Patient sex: M
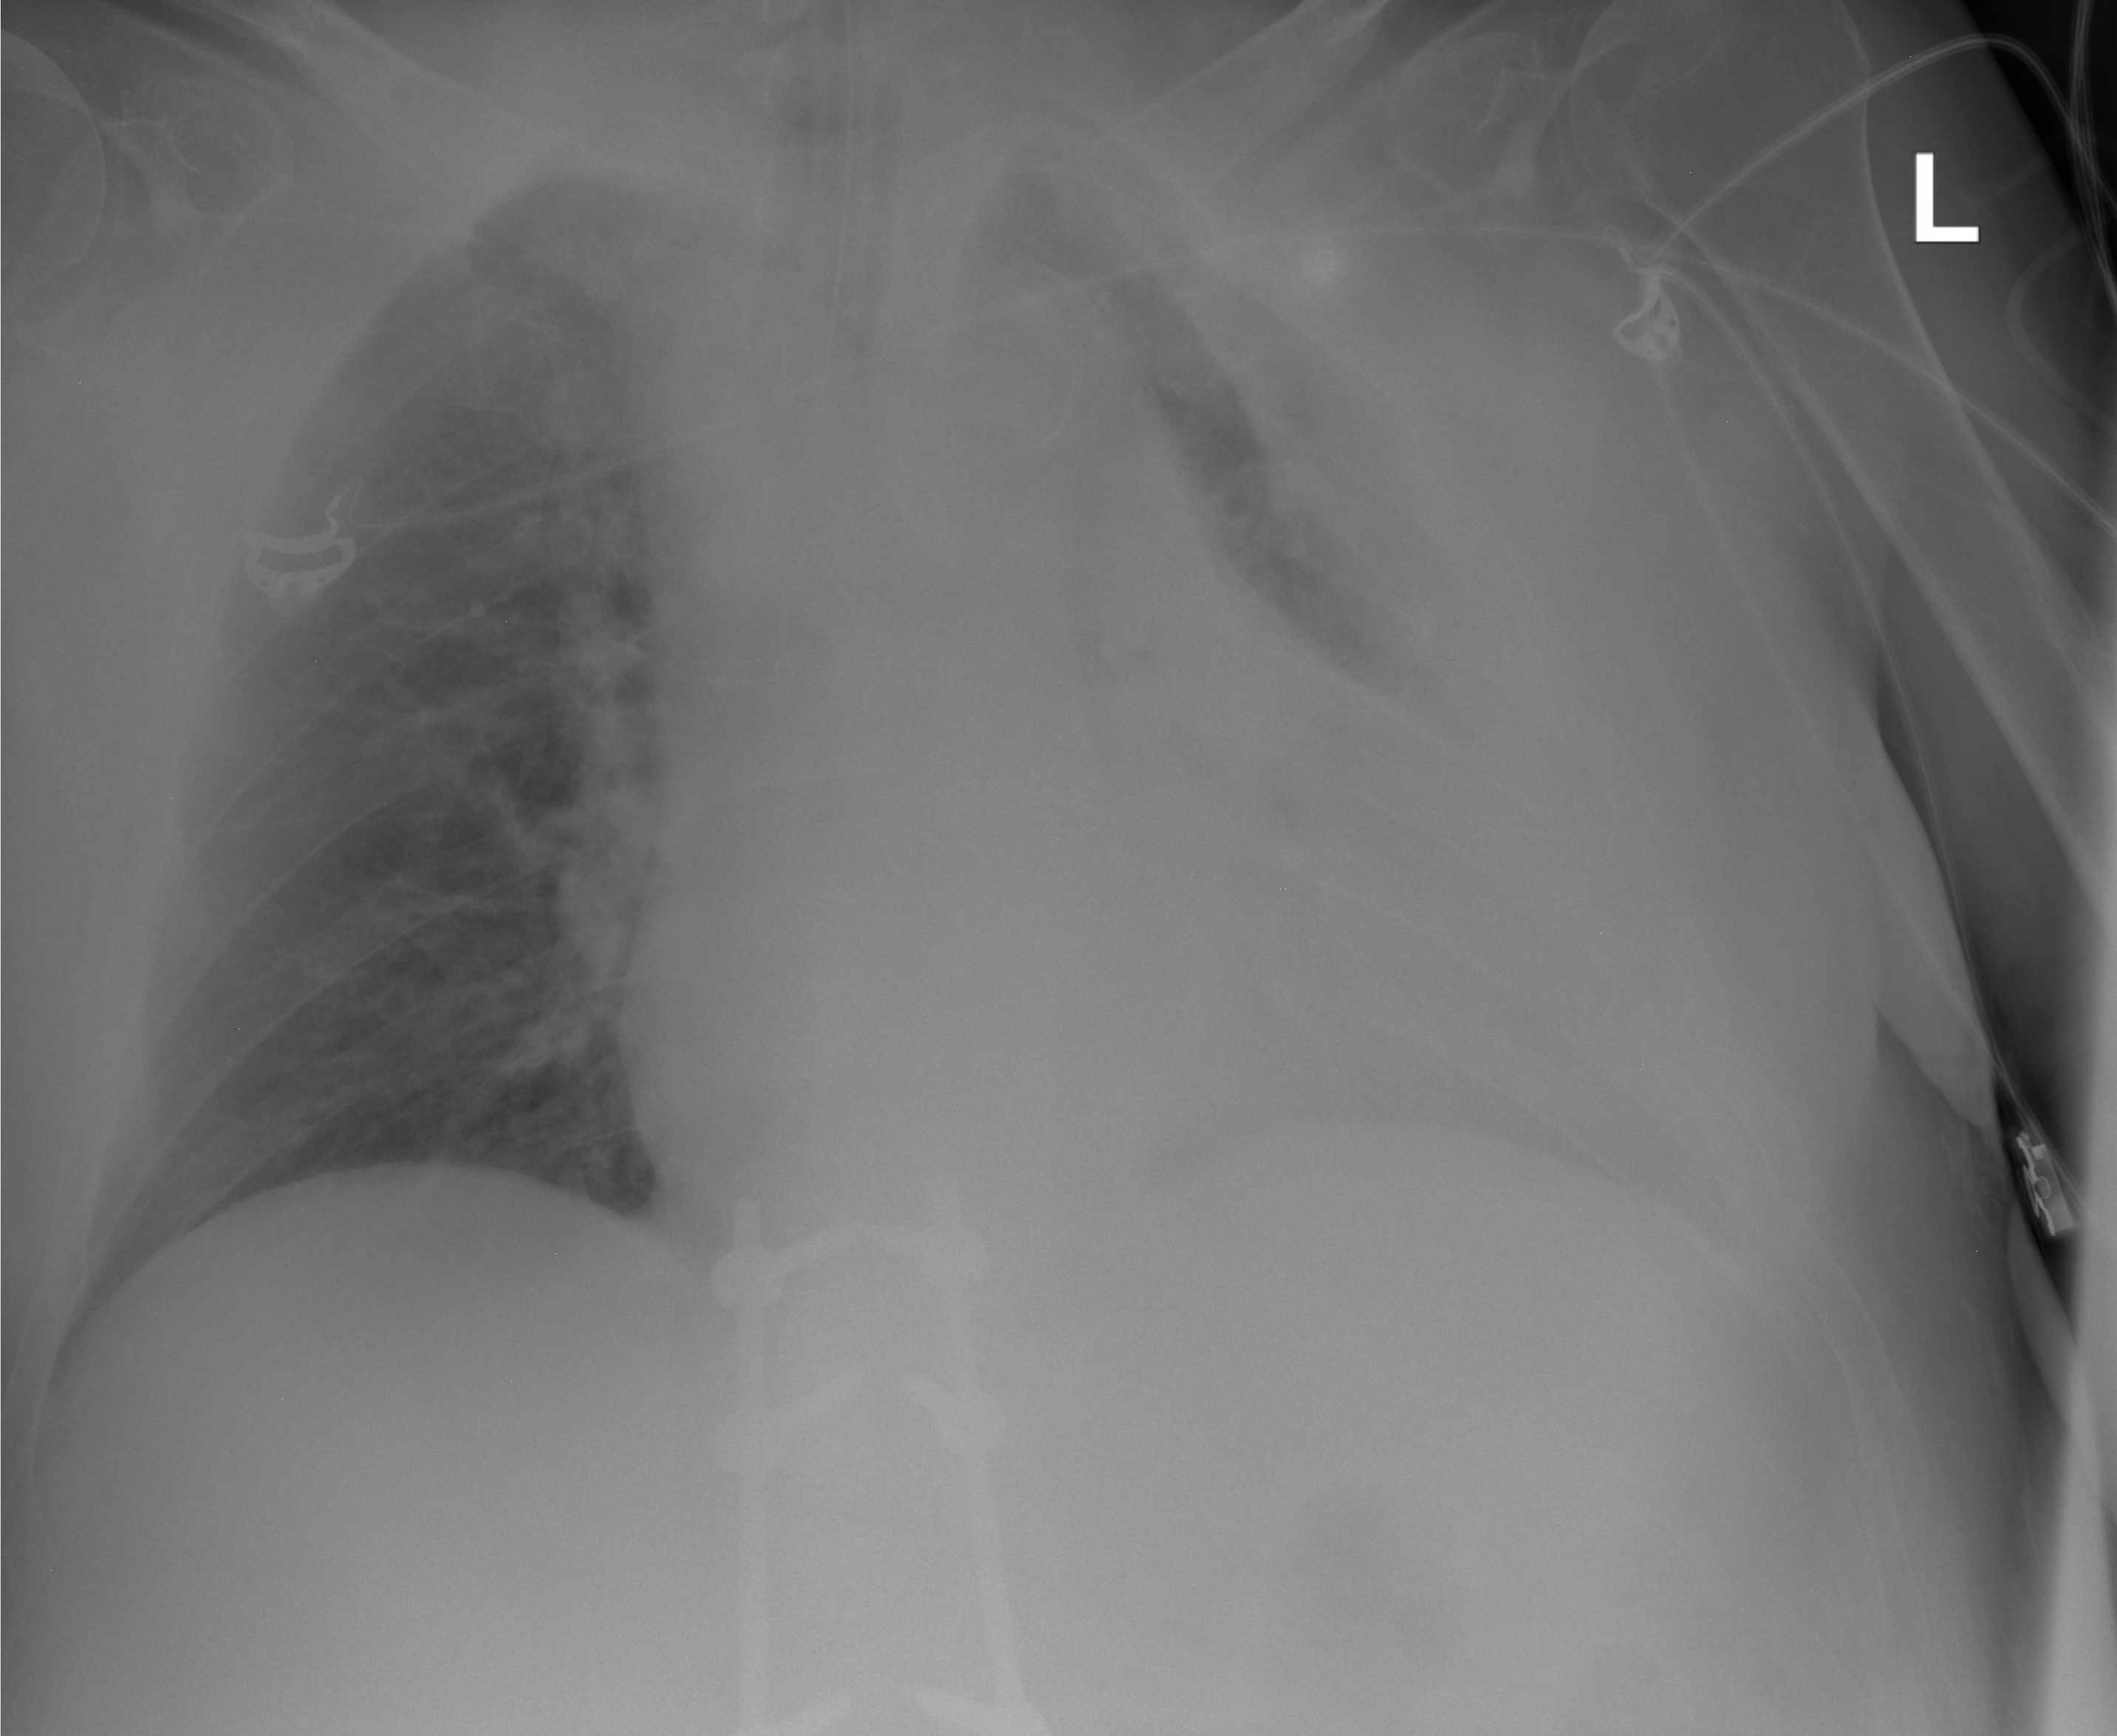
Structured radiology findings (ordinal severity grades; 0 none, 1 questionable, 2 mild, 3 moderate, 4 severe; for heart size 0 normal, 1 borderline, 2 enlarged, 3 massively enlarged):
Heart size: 0
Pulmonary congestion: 0
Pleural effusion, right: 0
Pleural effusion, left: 3
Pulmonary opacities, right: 0
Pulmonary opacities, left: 1
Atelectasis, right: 0
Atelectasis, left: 3